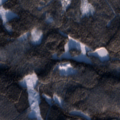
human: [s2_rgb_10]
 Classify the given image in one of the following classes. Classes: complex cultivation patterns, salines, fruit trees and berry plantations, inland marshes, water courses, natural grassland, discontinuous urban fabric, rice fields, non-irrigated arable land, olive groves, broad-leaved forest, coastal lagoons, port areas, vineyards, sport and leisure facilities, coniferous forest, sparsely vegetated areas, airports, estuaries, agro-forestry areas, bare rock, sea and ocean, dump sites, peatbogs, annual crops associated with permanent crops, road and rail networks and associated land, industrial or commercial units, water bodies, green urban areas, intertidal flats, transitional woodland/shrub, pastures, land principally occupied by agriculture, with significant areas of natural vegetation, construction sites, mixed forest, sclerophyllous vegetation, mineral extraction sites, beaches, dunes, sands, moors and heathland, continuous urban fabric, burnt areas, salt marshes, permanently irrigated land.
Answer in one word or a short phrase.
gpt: coniferous forest, mixed forest, transitional woodland/shrub